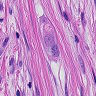
Metastatic tissue present: yes